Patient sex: F
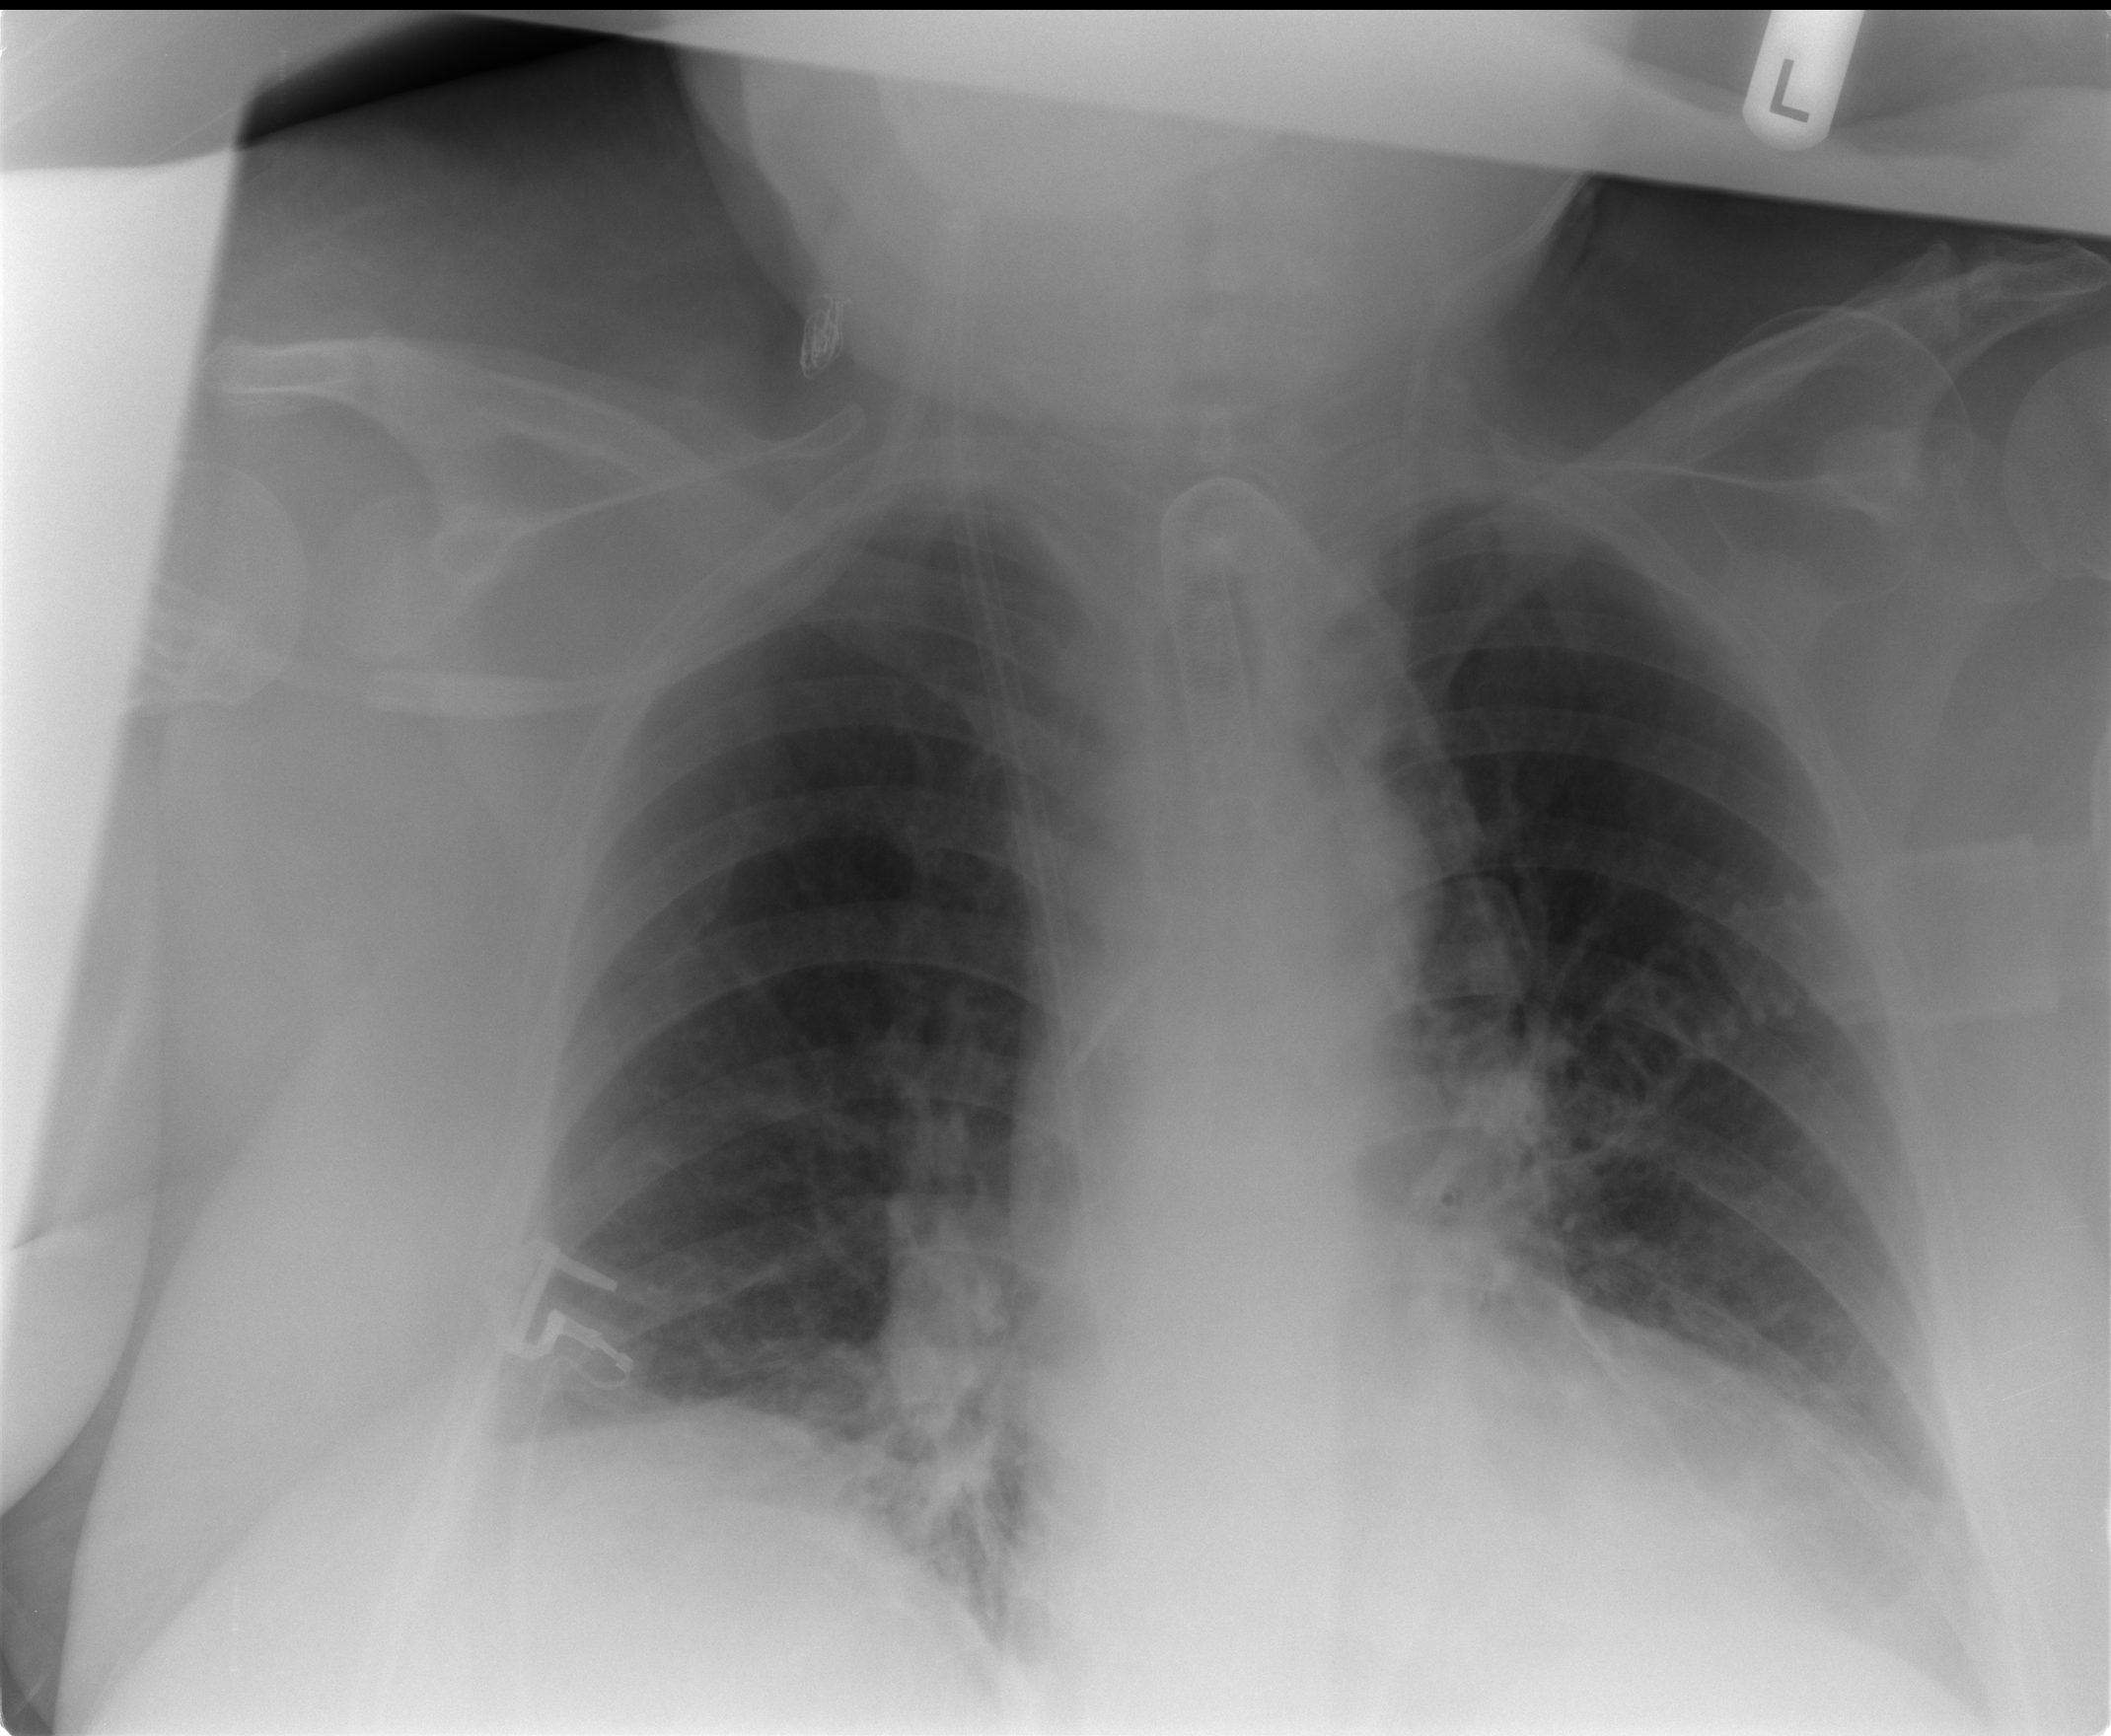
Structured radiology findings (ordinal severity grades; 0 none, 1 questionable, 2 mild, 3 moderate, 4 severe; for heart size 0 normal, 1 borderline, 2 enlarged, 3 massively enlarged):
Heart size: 2
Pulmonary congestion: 0
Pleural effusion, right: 1
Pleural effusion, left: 1
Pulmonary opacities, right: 0
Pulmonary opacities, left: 0
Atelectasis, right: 2
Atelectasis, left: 2